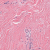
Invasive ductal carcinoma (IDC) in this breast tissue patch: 0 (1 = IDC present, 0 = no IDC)